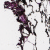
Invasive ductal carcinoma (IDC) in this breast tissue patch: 0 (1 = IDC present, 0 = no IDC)